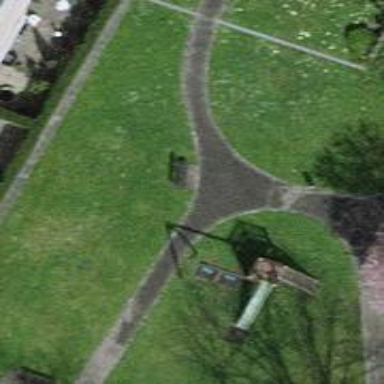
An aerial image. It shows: Bench for seating.